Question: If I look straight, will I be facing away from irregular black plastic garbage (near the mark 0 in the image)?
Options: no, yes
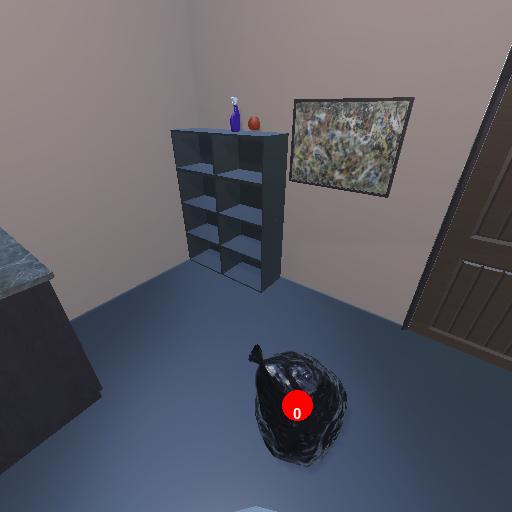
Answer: no